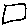
Label: square